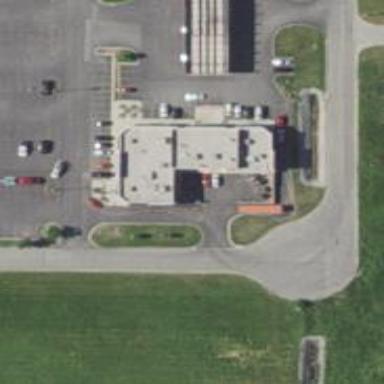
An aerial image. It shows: Convenience shop.